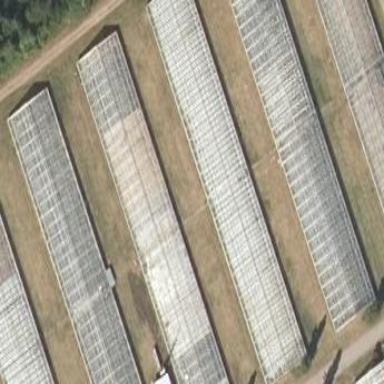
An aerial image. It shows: Greenhouse.